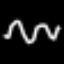
Label: squiggle